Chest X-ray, PA view. Patient: 54 years old, sex F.
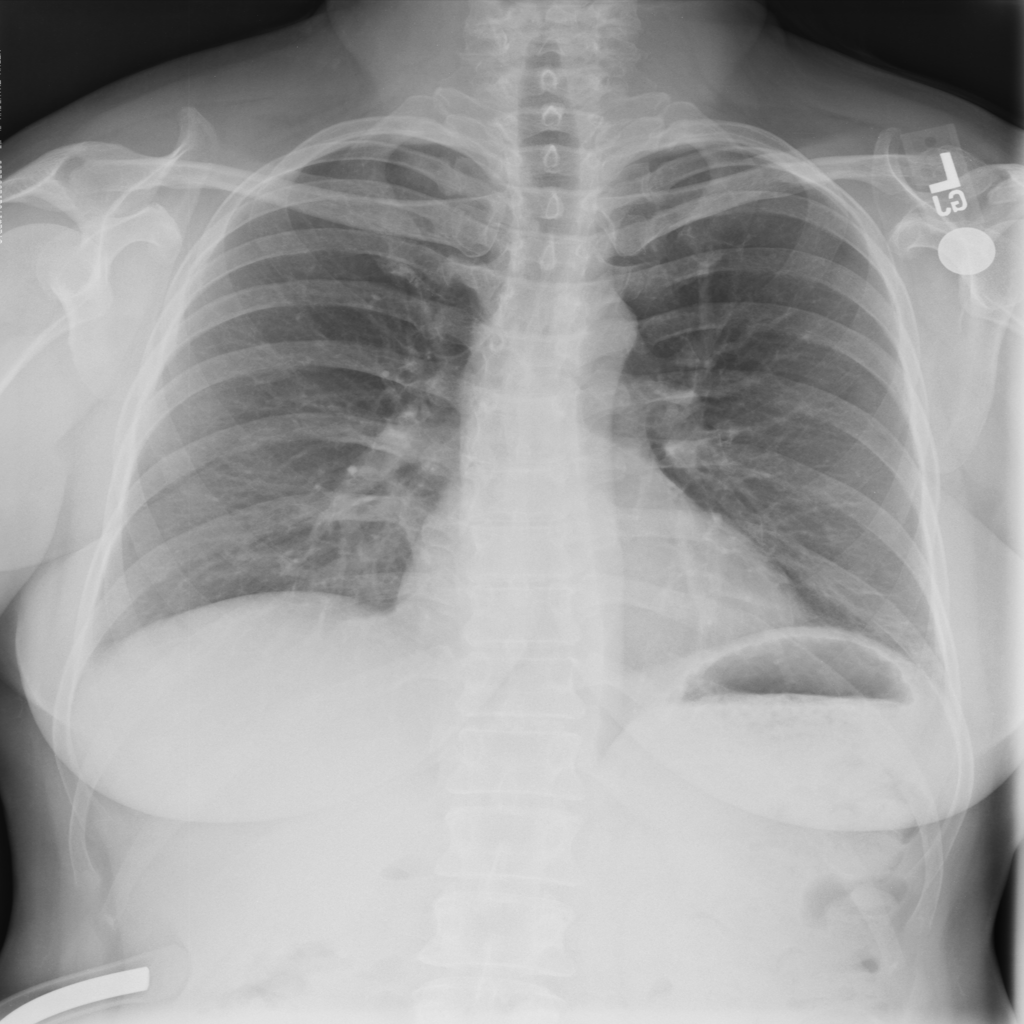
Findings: No Finding